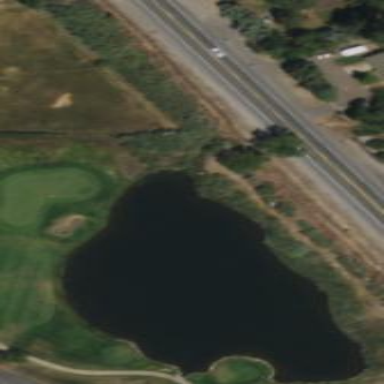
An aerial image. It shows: Water hazard on golf course. The hazard is natural water feature.